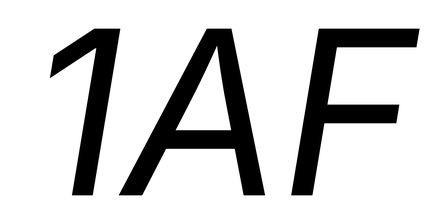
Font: Inter-Italic_Italic